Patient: sex F, age 77
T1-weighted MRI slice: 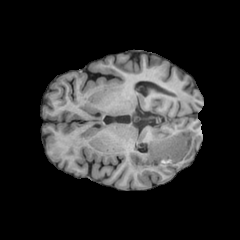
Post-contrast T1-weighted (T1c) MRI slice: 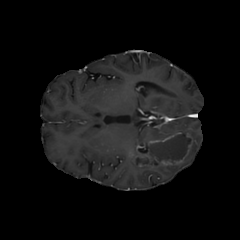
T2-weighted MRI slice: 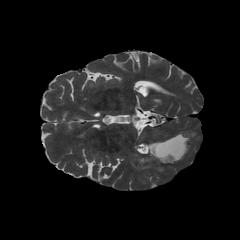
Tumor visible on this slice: yes
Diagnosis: Glioblastoma, IDH-wildtype
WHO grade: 4